Question: I am using the following command line parameters to create a 5 second video from a single png file. The video contains the output filename near the bottom of the video. I would like to suppress the filename from the video but everything I have tried so far has not worked.
It is probably something very simple, but it eludes me.
Can someone tell me what I need to add or subtract from this command line to make it just produce the video without the text in it.
ffmpeg -loop 1 -i img001.png -c:v libx264 -t 5 -pix_fmt yuvj444p out.mp4

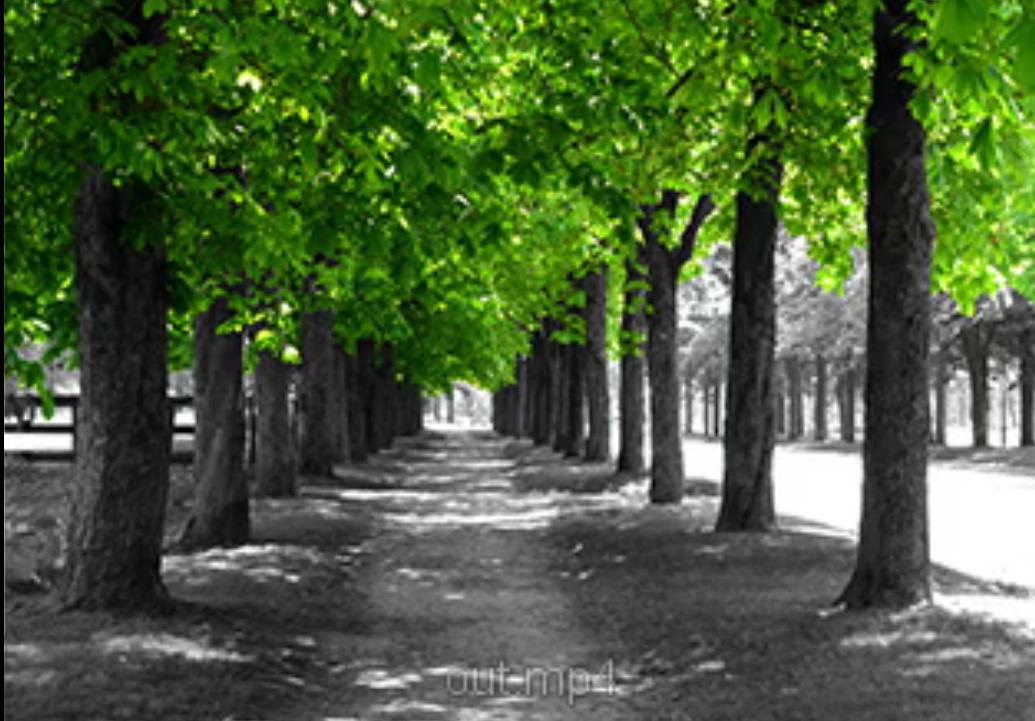
Answer: It's your player, not 'ffmpeg'. Assuming you're using VLC you can disable or modify the (OSD) to prevent this behavior. As of VLC 3.0.4 on Linux:
'''
Tools - Preferences - Subtitles/OSD - Uncheck "Show media title on video start" - Save
'''
<URL>